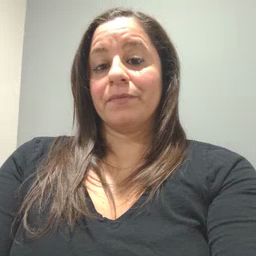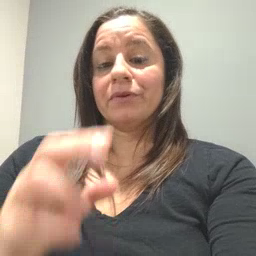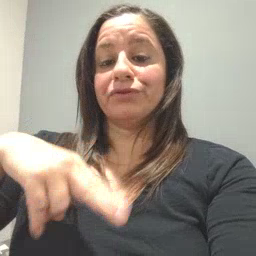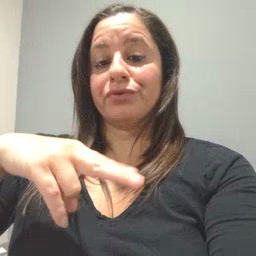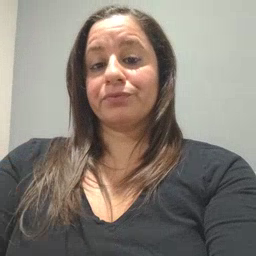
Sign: chair